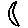
Label: moon